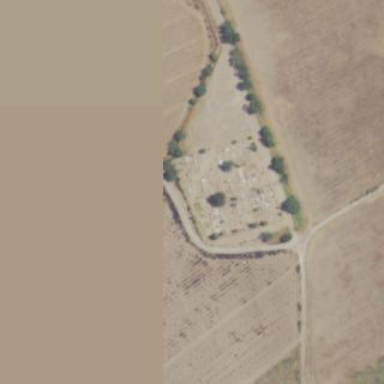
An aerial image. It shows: Cemetery.